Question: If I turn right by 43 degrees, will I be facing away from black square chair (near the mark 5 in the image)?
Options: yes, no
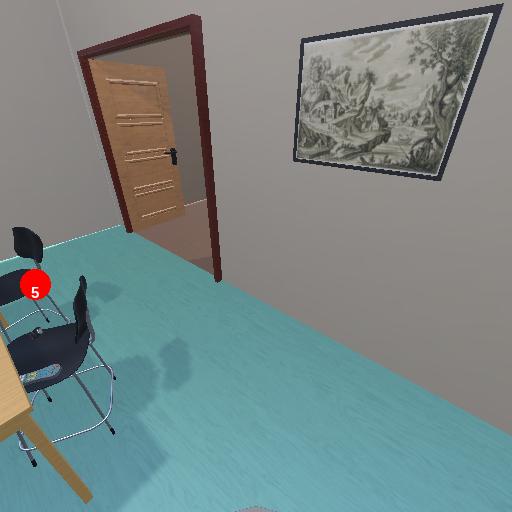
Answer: yes